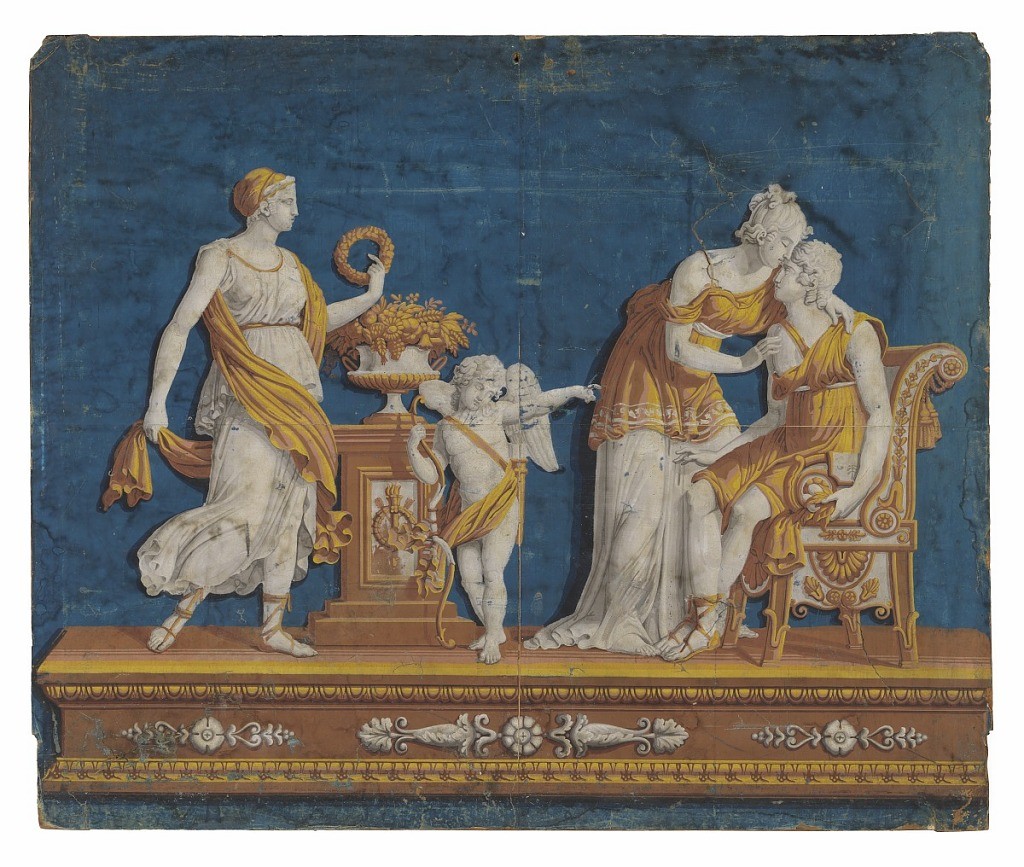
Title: Firescreen
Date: ca. 1810
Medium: Block printed on handmade paper
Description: Four figures upon plinth. The figures are printed in grisaille with golden robes. A tall female figure and Cupid lean against a pedestal on the left side. The figure on the far right is seated in a classic chair, while the last figure bends down to him. Printed on a deep blue ground. Mounted on a wood stretcher.